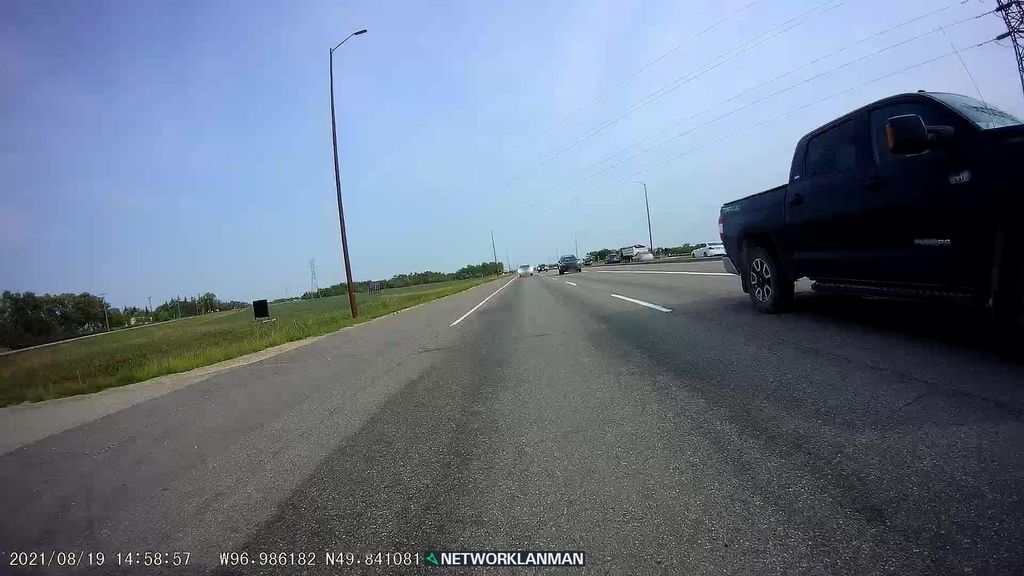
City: winnipeg